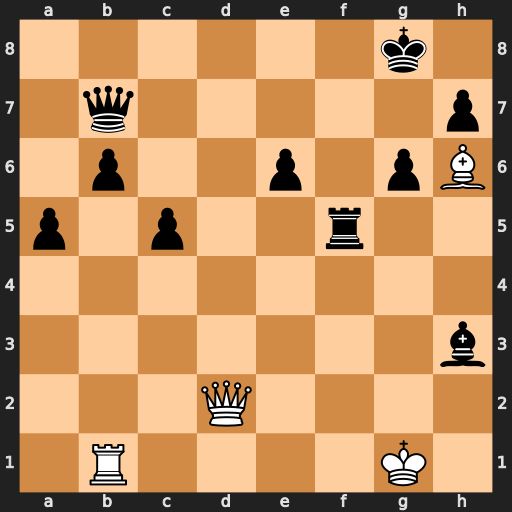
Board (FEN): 6k1/1q5p/1p2p1pB/p1p2r2/8/7b/3Q4/1R4K1
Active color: w
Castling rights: -
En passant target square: -
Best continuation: Qd8+ Kf7 Qf8#